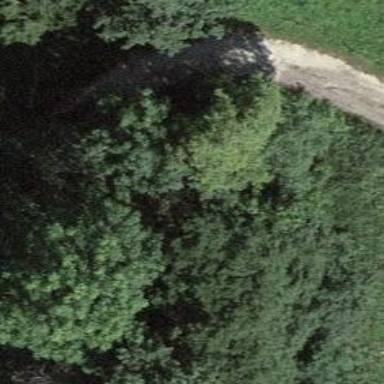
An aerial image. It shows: Culvert tunnel.